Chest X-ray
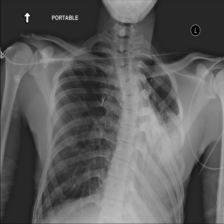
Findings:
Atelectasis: negative
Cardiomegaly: negative
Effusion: negative
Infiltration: negative
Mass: negative
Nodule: negative
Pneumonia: negative
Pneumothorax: negative
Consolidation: negative
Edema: negative
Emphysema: negative
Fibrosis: negative
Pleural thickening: negative
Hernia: negative